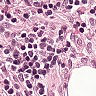
Metastatic tissue present: no